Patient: sex F, age 59
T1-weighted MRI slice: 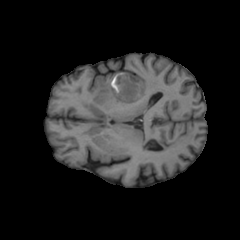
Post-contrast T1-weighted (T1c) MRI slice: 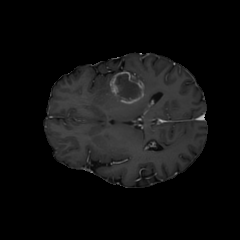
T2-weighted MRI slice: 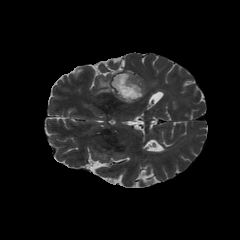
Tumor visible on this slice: yes
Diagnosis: Glioblastoma, IDH-wildtype
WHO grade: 4